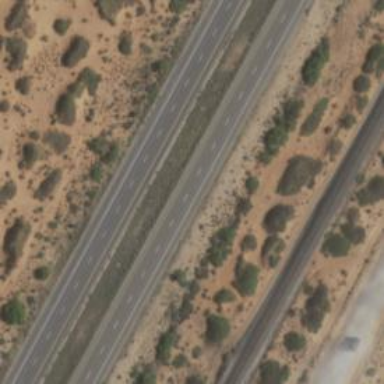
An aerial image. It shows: Asphalt trunk highway which is also expressway.